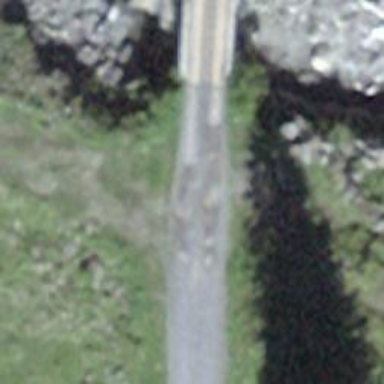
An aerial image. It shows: Track road going over bridge with grade1 tracktype.